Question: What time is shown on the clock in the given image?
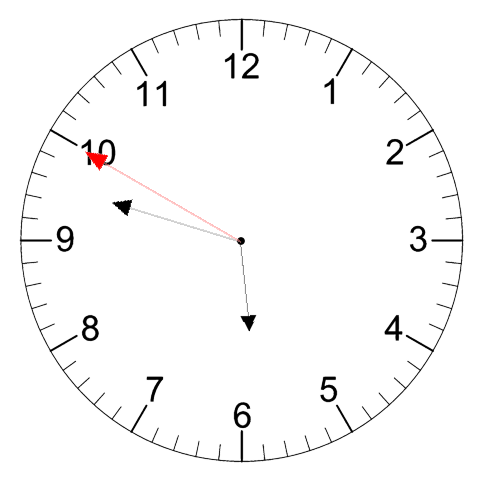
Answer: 05:47:50